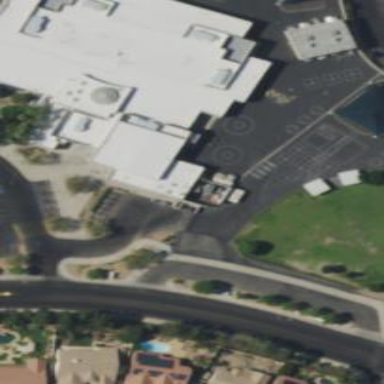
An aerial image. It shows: School building.